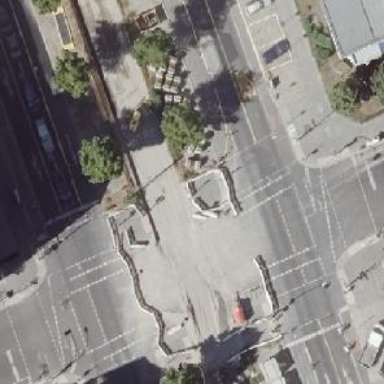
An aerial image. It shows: Footway located on traffic island.